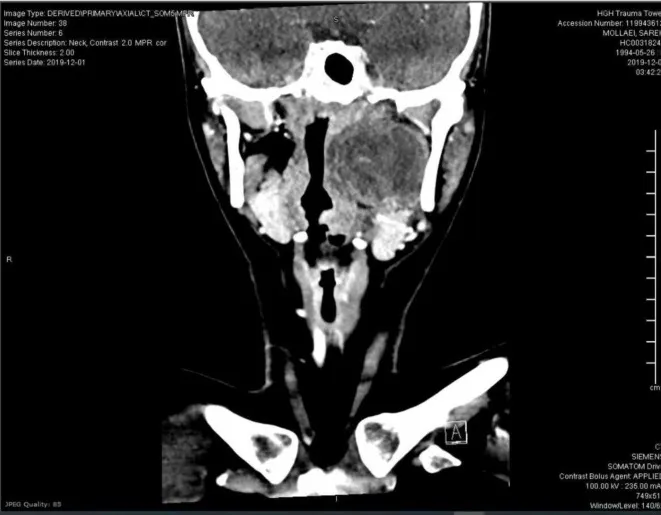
Coronal Cut of Neck CT with contrast.
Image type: radiology (ct)